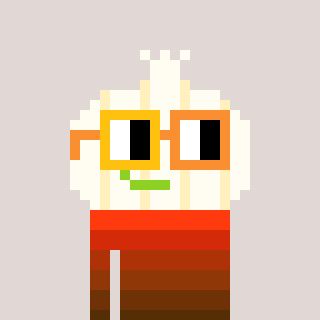
a pixel art character with square yellow and orange glasses, a garlic-shaped head and a grayscale-colored body on a warm background